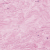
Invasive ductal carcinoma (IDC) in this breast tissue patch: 0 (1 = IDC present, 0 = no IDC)